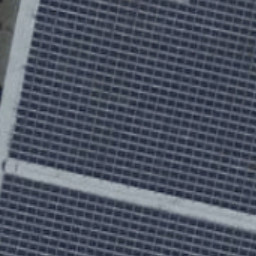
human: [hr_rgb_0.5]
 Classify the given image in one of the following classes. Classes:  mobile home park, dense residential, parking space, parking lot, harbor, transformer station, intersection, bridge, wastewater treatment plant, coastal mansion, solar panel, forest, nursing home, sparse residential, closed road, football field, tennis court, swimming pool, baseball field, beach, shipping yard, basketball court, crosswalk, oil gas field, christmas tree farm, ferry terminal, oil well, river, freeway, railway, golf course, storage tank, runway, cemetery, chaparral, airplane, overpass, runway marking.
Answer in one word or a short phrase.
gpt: solar panel